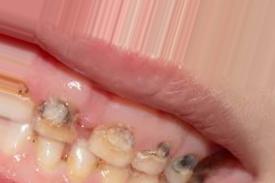
Condition: Caries